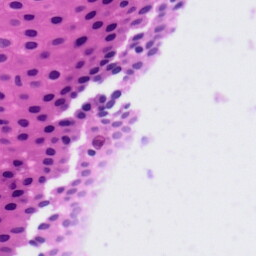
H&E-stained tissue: Tonsil